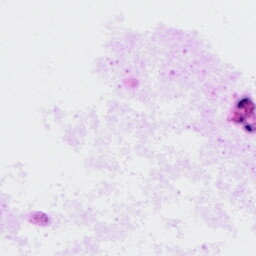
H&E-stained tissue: Ovarian